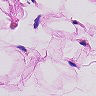
Metastatic tissue present: no